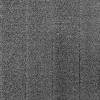
Atmospheric dust classification: dusty